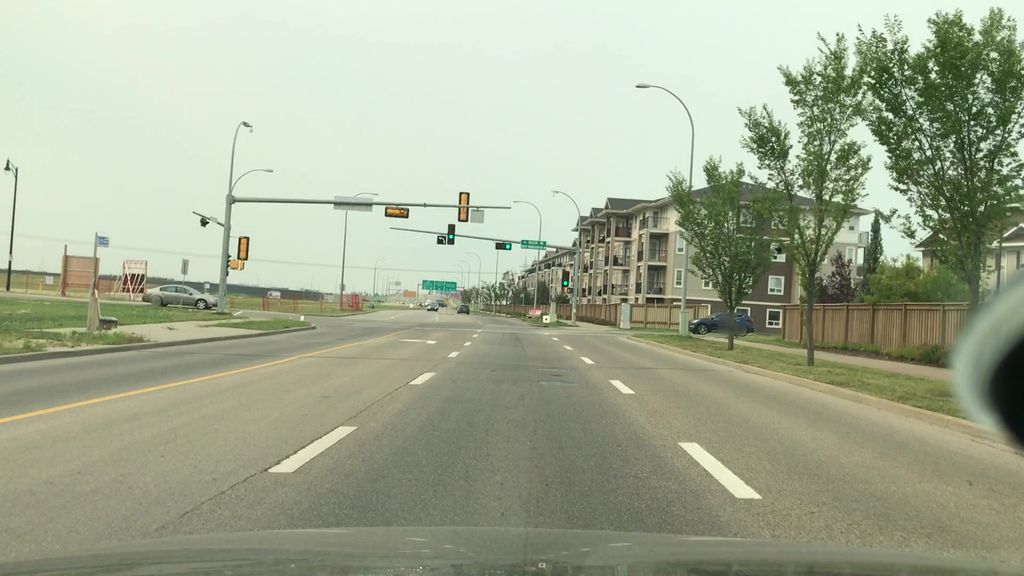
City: edmonton